【题型】解答题　【知识点】平面几何　【难度】hard
如图，在$\triangle ABC$中$AB = AC$，$BC = 6$，正方形$DEFG$的顶点$G$、$F$在线段$BC$上，$D$在$AB$边上。在边$AC$上取一点$H$，使$\angle AEH = \angle B$。

(1) 若点$E$为$\triangle ABC$的重心，直接写出点$A$和射线$FE$的位置关系，并求$AH$的长；

(2) 如图$^{\textcircled{1}}$，若$\triangle ABC$为正三角形，且$\dfrac{AH}{EH} = \dfrac{\sqrt{7}}{2}$，求正方形$DEFG$的边长；

(3) 连接$HF$，若$\triangle AED$和$\triangle HEF$全等，求$AH$的长。
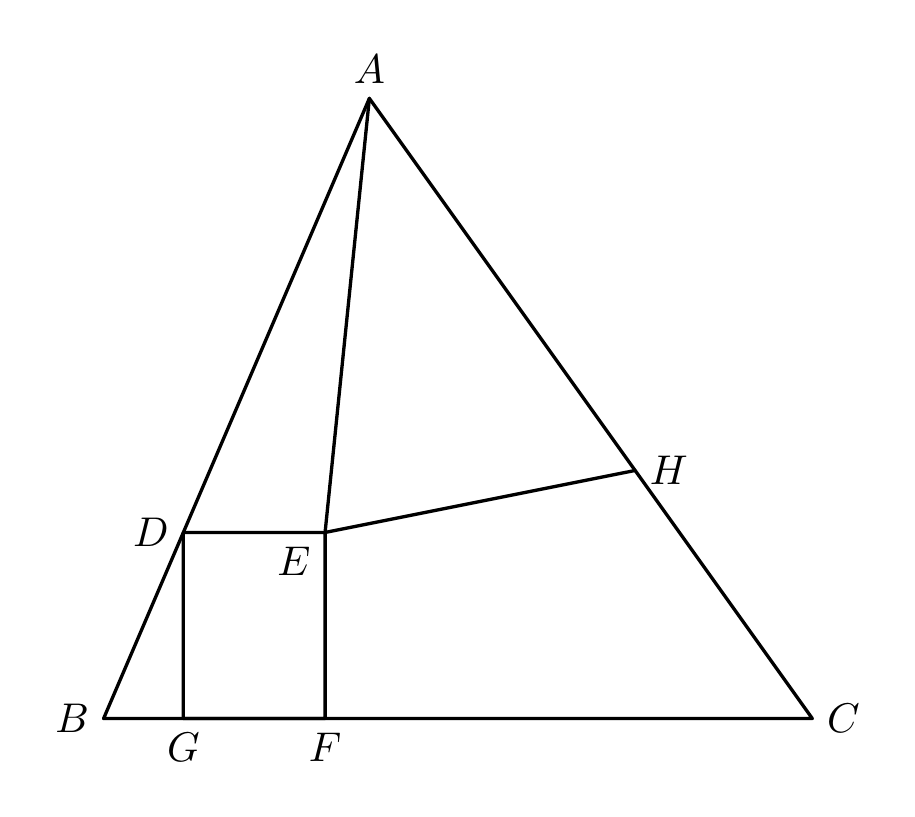
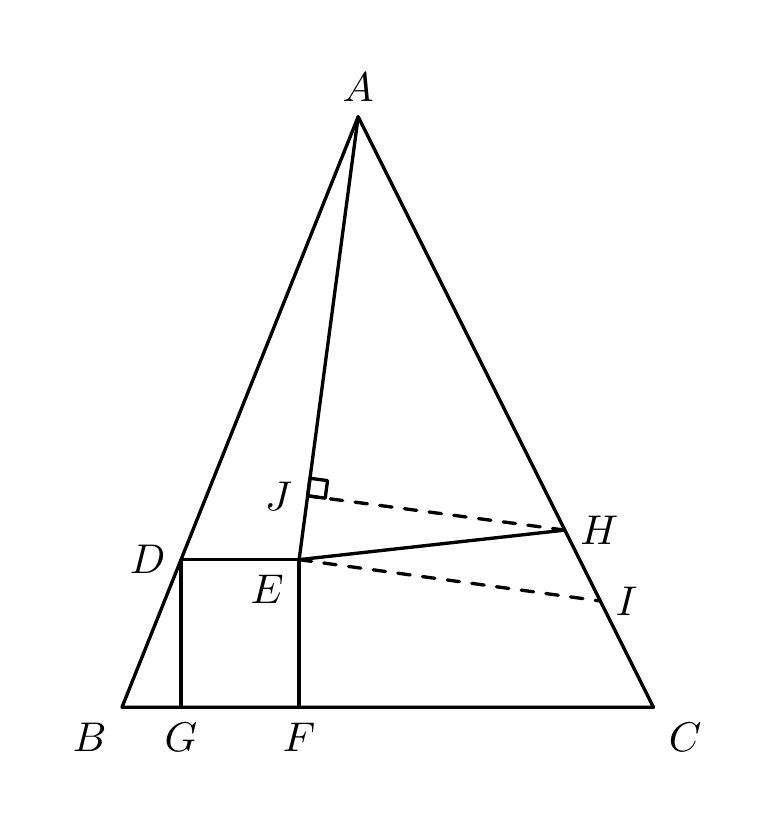
【解答】
【答案】
(1)$AH = \dfrac{8\sqrt{5}}{5}$

(2)正方形$DEFG$的边长为$\dfrac{54-12\sqrt{3}}{23}$

(3)$AH = \dfrac{12\sqrt{2}-6}{7}$

【解析】
(1) 解：$A$在射线$FE$上，理由如下：

$\because AB = AC$，$E$为$\triangle ABC$的重心，

$\therefore AE$在$\triangle ABC$的中线上，

$\therefore AE \perp BC$，

又$\because$ 四边形$DEFG$是正方形，则$EF \perp BC$，

$\therefore A$在射线$FE$上，

$\because E$为$\triangle ABC$的重心，

$\therefore AE = 2EF$，

$\because$ 四边形$DEFG$是正方形，

$\therefore DE = EF$，

设$DE = a$，则$AE = 2a$，$AD = \sqrt{5}a$，

$\therefore \sin \angle ADE = \dfrac{2\sqrt{5}}{5}$，

$\therefore BF = CF = 3$，$AF = 6$，$DE = EF = 2$，$AE = 4$，$AD = 2\sqrt{5}$，

$\because DE \parallel FG$，

$\therefore \angle ADE = \angle B$，

$\because AF$为等腰三角形$ABC$的中线，

$\therefore \angle BAF = \angle CAF$，

又$\because \angle B = \angle ADE = \angle AEH$，

可证得$\angle AHE = \angle AED = 90^\circ$，

在$\text{Rt} \triangle AEH$中，$\sin \angle AEH = \dfrac{AH}{AE} = \dfrac{2\sqrt{5}}{5}$，

解得$AH = \dfrac{8\sqrt{5}}{5}$；

(2) 延长$DE$交$AC$于$I$，作$HJ \perp AE$于$J$，

在$\triangle AEH$与$\triangle AIE$中，

$\because \angle EAH = \angle EAH$，$\angle AEH = \angle ADE = \angle AIE$，

$\therefore \triangle AEH \backsim \triangle AIE$，

$\therefore \dfrac{AH}{EH} = \dfrac{AE}{EI} = \dfrac{\sqrt{7}}{2}$，

设$AH = \sqrt{7}\,k$，$EH = 2k$，

$\because$ 三角形$ABC$为等边三角形，

$\therefore \angle B = \angle ADE = \angle AEH = \angle AIE = 60^\circ$，$AB = BC = AC$，$AD = AI = DI$，

则$EJ = k$，$HJ = \sqrt{3}\,k$，$AJ = \sqrt{AH^2 - HJ^2} = 2k$，

$\therefore AE = 3k$，

$\because \triangle AEH \backsim \triangle AIE$，

$\therefore \angle AHE = \angle AEI$，

$\therefore \angle ADE = \angle EHI$，

又$\because \angle ADE = \angle AIE$，

$\therefore \triangle ADE \backsim \triangle EIH$，

设正方形$DEFG$边长为$x$，

则$\dfrac{AE}{EH} = \dfrac{3}{2} = \dfrac{x}{HI}$，$HI = \dfrac{2}{3}x$，

$\therefore AD = AI = DI = \sqrt{7}\,k + \dfrac{2}{3}x$，

$\therefore EI = DI - DE = \sqrt{7}\,k - \dfrac{1}{3}x$，

$\therefore \dfrac{AE}{EH} = \dfrac{DE}{HI} = \dfrac{AD}{EI} = \dfrac{\sqrt{7}k+\dfrac{2}{3}x}{\sqrt{7}k-\dfrac{1}{3}x} = \dfrac{3}{2}$，化简得$x = \dfrac{3\sqrt{7}}{7}k$，

则$AD = AI = DI = \dfrac{9\sqrt{7}}{7}k$，

$\therefore BD = 6 - \dfrac{9\sqrt{7}}{7}k$，$DG = x = \dfrac{3\sqrt{7}}{7}k$，

$\therefore \sin B = \dfrac{DG}{BD} = \dfrac{\dfrac{3\sqrt{7}}{7}k}{6-\dfrac{9\sqrt{7}}{7}k} = \dfrac{x}{6-3x} = \sin 60^\circ = \dfrac{\sqrt{3}}{2}$，

解得$x = \dfrac{54-12\sqrt{3}}{23}$，

即正方形$DEFG$的边长为$\dfrac{54-12\sqrt{3}}{23}$；

(3) 延长$GE$交$AC$于$M$，

$\because \triangle ADE \cong \triangle HFE$，

$\therefore AE = EH$，$\angle AED = \angle FEH$，

可得$\angle AEM = \angle HEM$，

$\therefore EM \perp AC$，

可得$\angle C = 45^\circ$，

设$BG = DG = x$，$CG = 6 - x$，$BD = \sqrt{2}x$，

则$AB = 3\sqrt{2}$，$AD = 3\sqrt{2} - \sqrt{2}x$，

$\therefore GM = 3\sqrt{2} - \dfrac{\sqrt{2}}{2}x$，$MI = EM = GM - EG = 3\sqrt{2} - \dfrac{3\sqrt{2}}{2}x$，

$\therefore EI = 6 - 3x$，

$\therefore AD = 3\sqrt{2} - \sqrt{2}x = EI = 6 - 3x$，

解得$x = \dfrac{12-3\sqrt{2}}{7}$，

$\therefore AM = AI - MI = \dfrac{\sqrt{2}}{2}x$，

$\therefore AH = 2AM = \dfrac{12\sqrt{2}-6}{7}$。
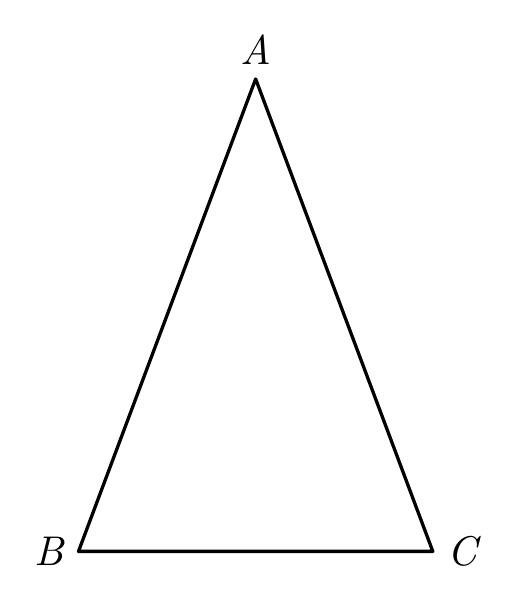
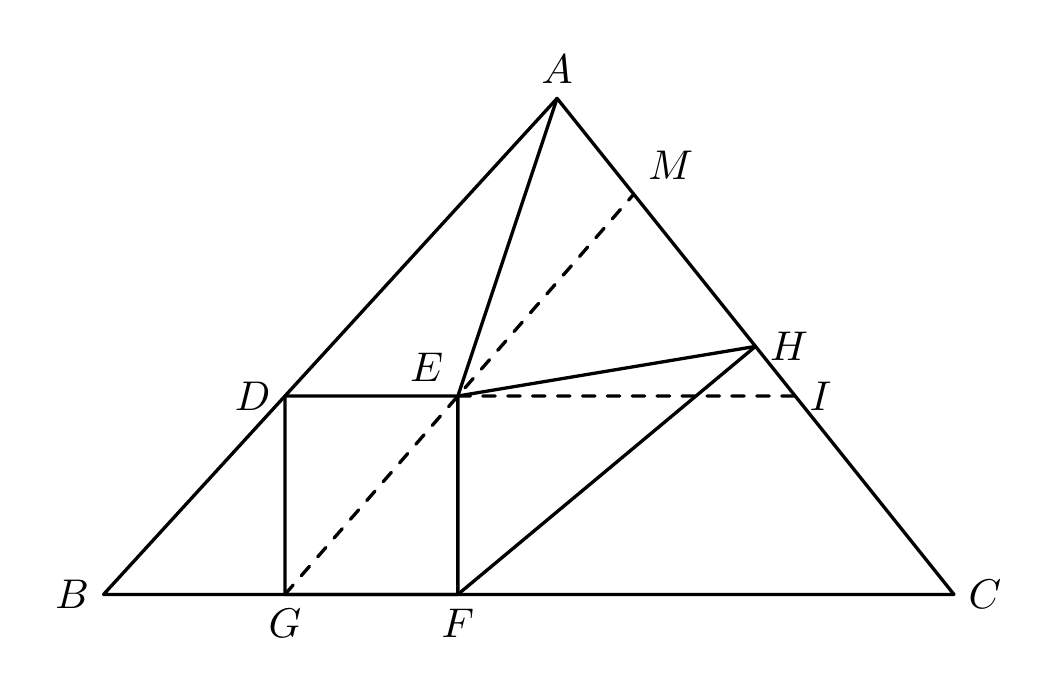